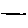
Label: line